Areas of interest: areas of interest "Business Office Building"
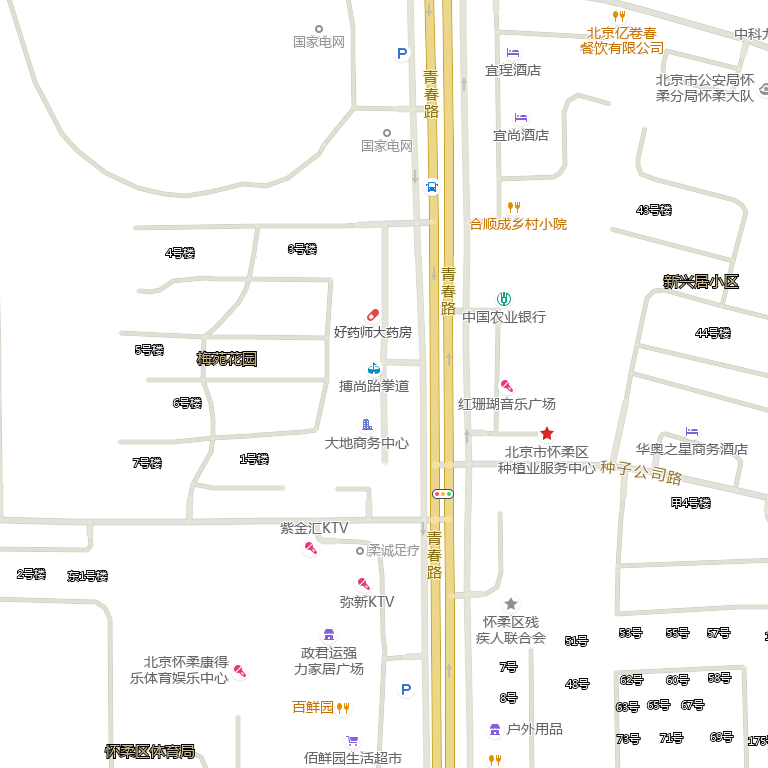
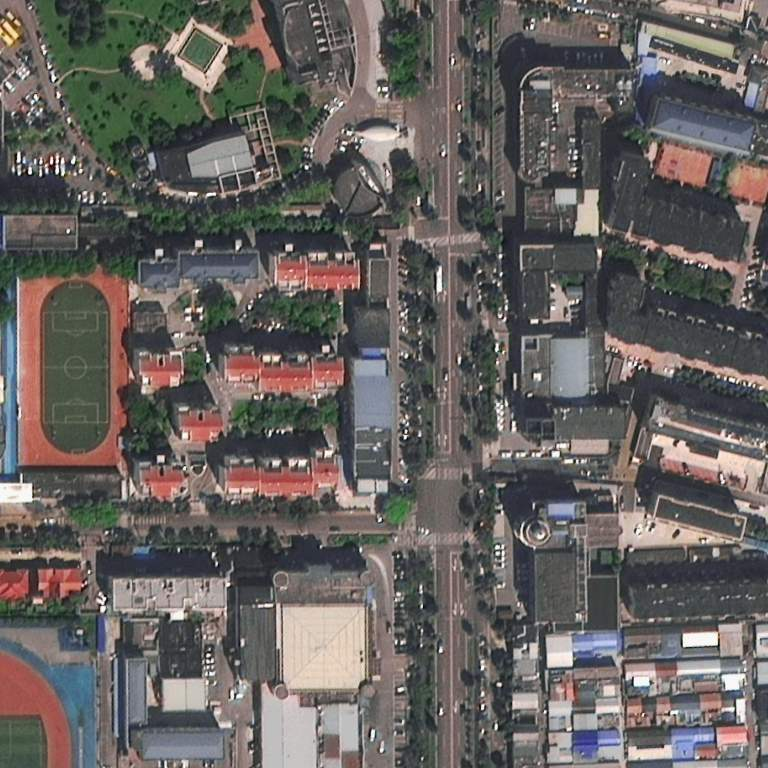